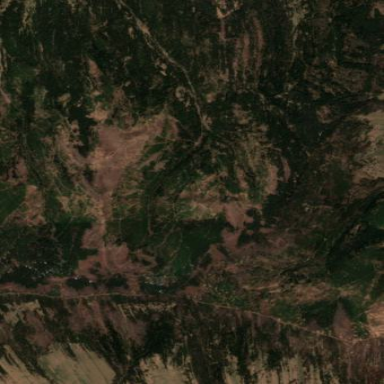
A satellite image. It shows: Clearcut area with scrub vegetation.